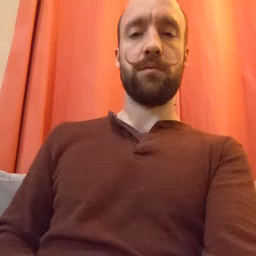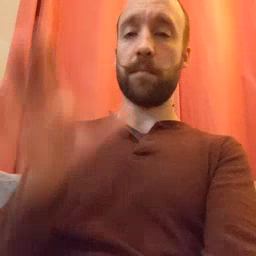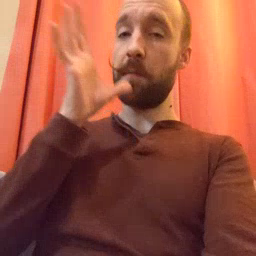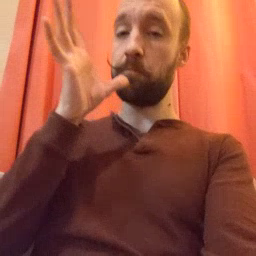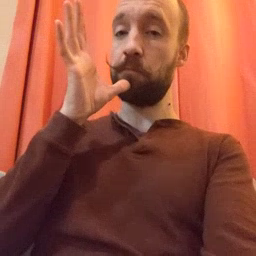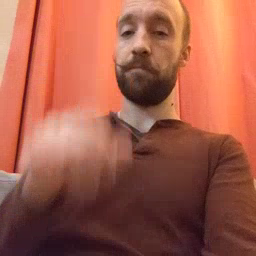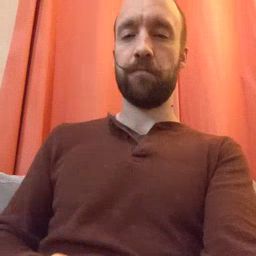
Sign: mom